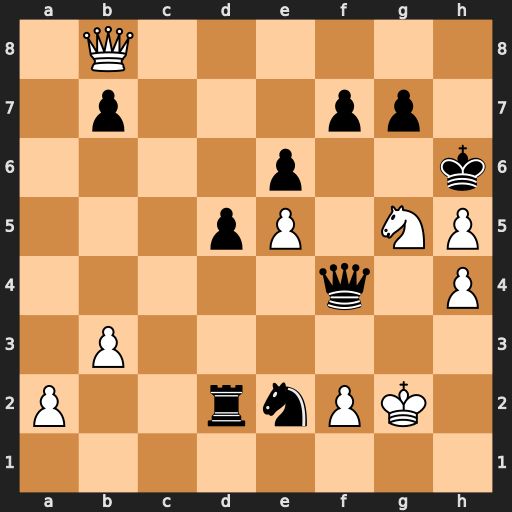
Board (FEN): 1Q6/1p3pp1/4p2k/3pP1NP/5q1P/1P6/P2rnPK1/8
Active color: w
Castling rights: -
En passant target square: -
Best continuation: Qh8#